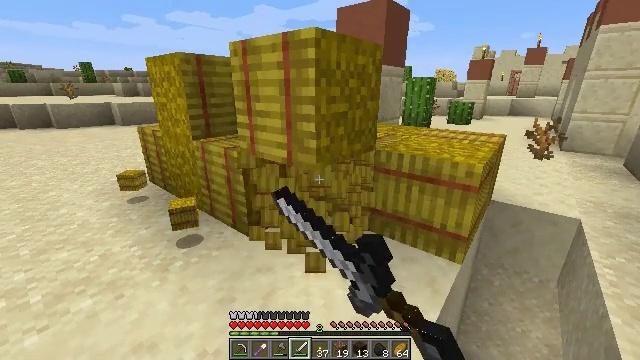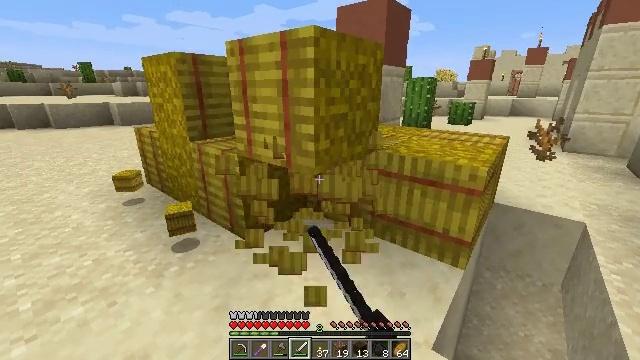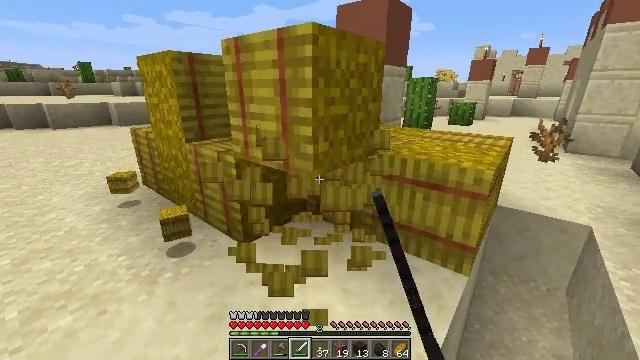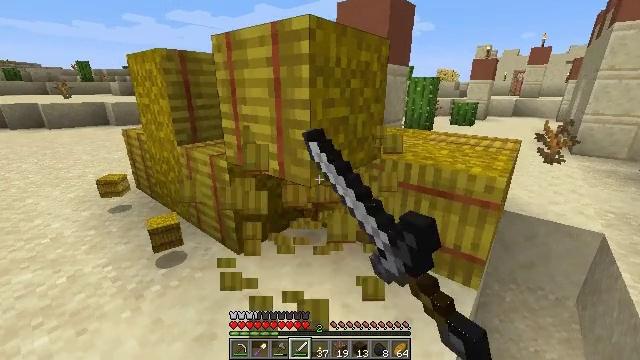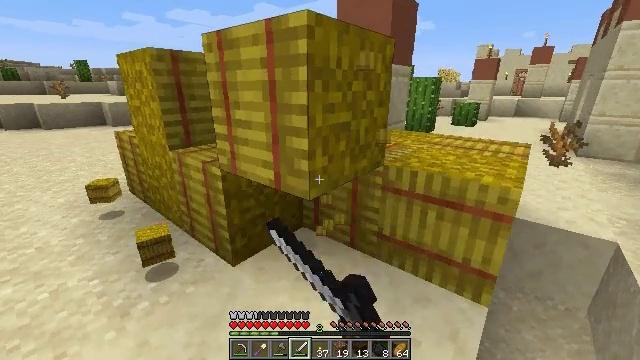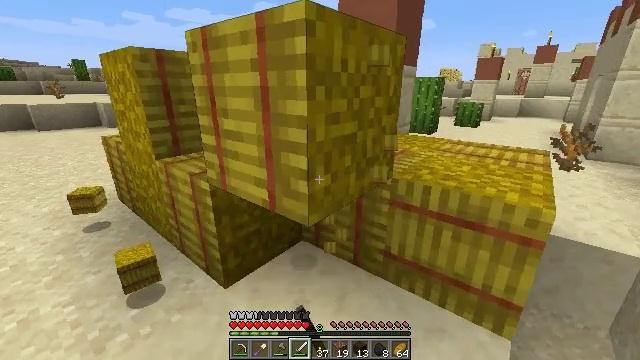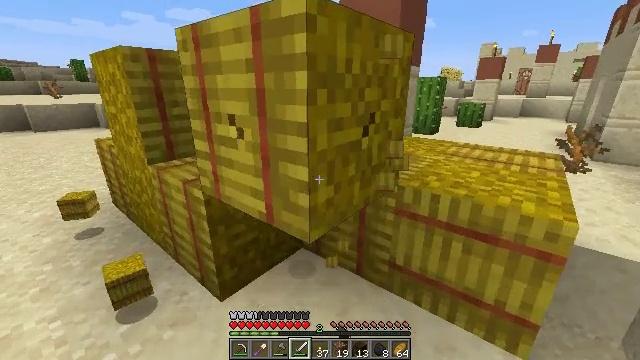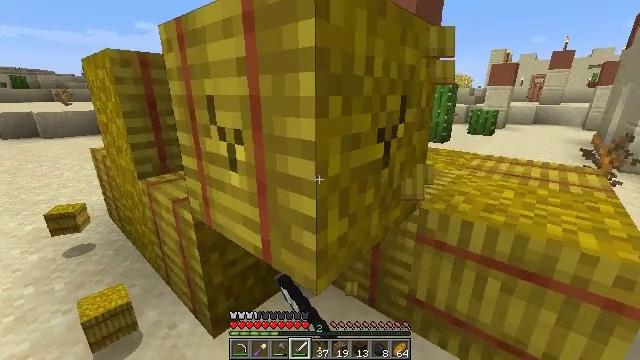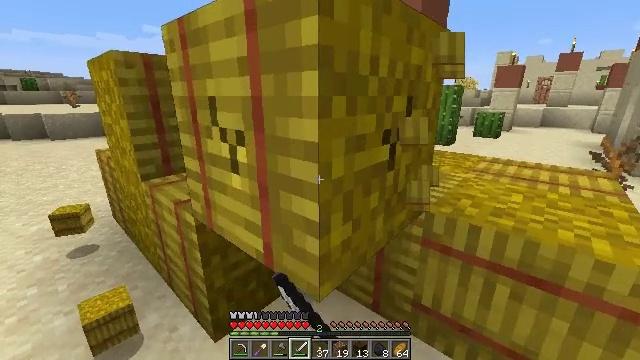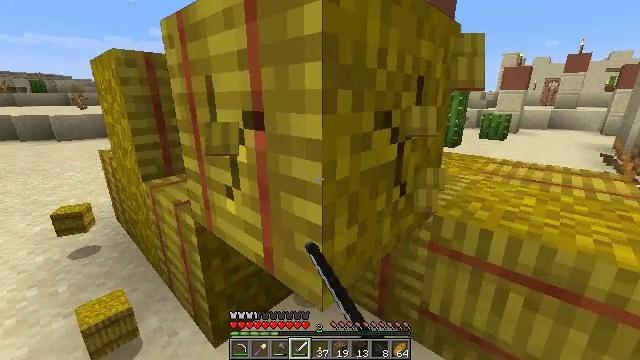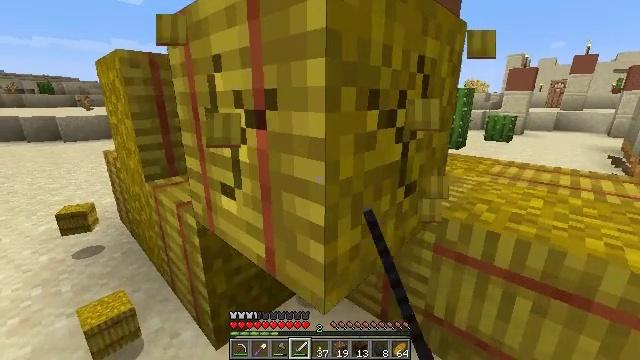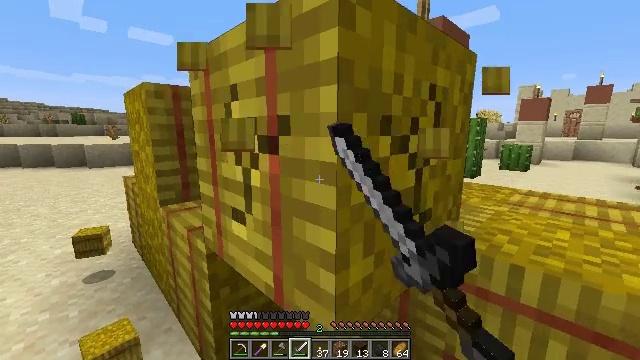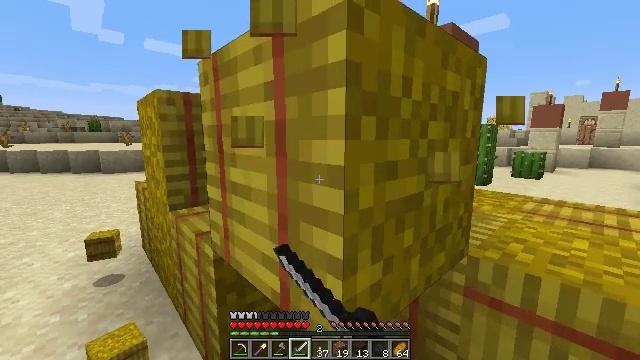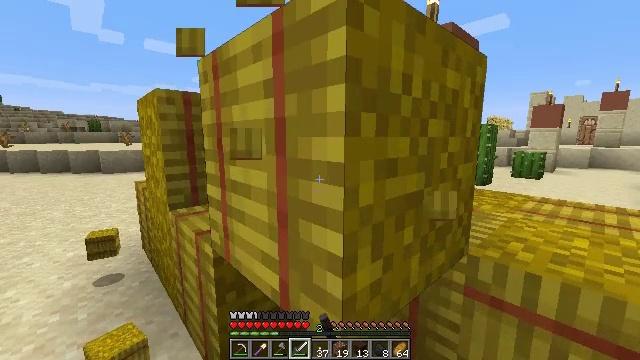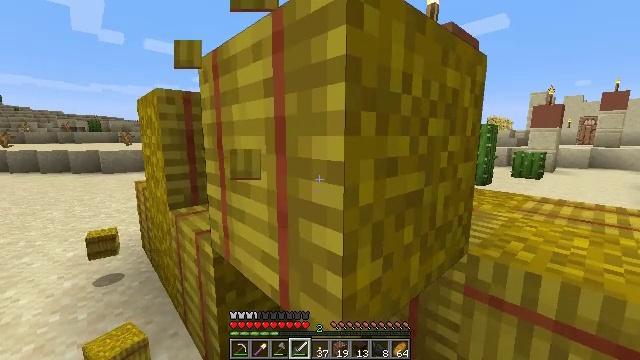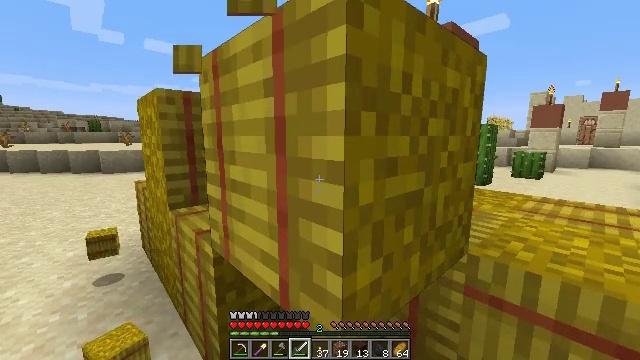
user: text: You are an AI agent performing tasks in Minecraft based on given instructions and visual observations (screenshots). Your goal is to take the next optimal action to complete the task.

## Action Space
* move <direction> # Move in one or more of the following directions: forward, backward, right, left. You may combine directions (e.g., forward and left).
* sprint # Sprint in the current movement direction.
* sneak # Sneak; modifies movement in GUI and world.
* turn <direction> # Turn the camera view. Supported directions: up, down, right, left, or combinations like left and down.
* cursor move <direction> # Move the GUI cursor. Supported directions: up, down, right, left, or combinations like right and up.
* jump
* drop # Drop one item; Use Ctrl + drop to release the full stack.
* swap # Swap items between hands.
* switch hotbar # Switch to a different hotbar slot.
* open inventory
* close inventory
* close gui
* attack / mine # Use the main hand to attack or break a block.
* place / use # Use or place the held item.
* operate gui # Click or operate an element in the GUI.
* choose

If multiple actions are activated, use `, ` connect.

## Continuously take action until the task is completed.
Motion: motion action
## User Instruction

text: Mine a hay block from the field.
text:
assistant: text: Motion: move forward, attack / mine
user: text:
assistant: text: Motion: move forward, attack / mine
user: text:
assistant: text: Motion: move forward, attack / mine
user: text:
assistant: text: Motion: move forward, attack / mine
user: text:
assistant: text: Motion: move forward, attack / mine
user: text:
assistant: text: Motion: move forward, attack / mine
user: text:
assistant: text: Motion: turn left and up, attack / mine
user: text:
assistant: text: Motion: attack / mine
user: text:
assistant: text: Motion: attack / mine
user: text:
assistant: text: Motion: attack / mine
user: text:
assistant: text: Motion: turn left and up, attack / mine
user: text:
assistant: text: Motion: turn left and up
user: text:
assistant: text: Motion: no_op
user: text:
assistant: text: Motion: no_op
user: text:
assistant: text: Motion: no_op
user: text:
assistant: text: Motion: no_op
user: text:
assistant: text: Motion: no_op
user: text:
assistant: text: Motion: no_op
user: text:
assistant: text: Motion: no_op
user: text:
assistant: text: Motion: no_op
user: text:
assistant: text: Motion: no_op
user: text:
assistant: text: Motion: no_op
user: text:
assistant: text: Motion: no_op
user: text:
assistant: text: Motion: no_op
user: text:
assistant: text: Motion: no_op
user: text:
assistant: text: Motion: no_op
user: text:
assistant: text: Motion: no_op
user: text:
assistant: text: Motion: no_op
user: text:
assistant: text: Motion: no_op
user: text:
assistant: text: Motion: no_op